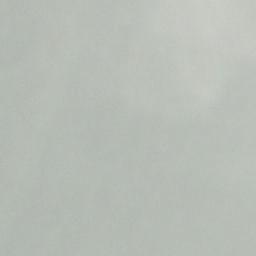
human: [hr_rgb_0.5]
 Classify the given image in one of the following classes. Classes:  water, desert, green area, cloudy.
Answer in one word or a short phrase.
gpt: cloudy